Question: I want to integrate a <URL> in my site. However, I integrated:
'''
<link href="css/colorpicker.css" rel="stylesheet" type="text/css">
<script src="http://code.jquery.com/jquery-latest.js"></script>
<script src="http://code.jquery.com/jquery-latest.js"></script>
<script src="js/bootstrap.js"></script>
<script src="js/jquery.js"></script>
<!--Color Picker -->
<script src="js/bootstrap-colorpicker.js"></script>
<script>
$(function(){
window.prettyPrint && prettyPrint()
$('#cp1').colorpicker({
format: 'hex'
});
$('#cp2').colorpicker();
$('#cp3').colorpicker();
var bodyStyle = $('body')[0].style;
$('#cp4').colorpicker().on('changeColor', function(ev){
bodyStyle.backgroundColor = ev.color.toHex();
});
});
</script>
'''
and the colorpicker component:
'''
<div class="control-group">
<label class="control-label">Pick the color of your product</label>
<div class="controls">
<div id="cp3" class="input-append color" data-color-format="rgb" data-color="rgb(255, 146, 180)">
<input class="span2" type="text" readonly="" value="">
<span class="add-on">
<i style="background-color: rgb(255, 146, 180)"></i>
</span>
</div>
</div>
</div>
'''
However, when I call my site the color picker looks like that:

Do you have any idea how to fix that?
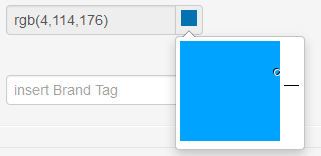
Answer: Reset the image paths of 'alpha.png', 'hue.png' and 'saturation.png' in 'colorpicker.css' to the folder where you have stored them.
'''
.colorpicker-hue { background-image: url(your/path/hue.png) };
'''